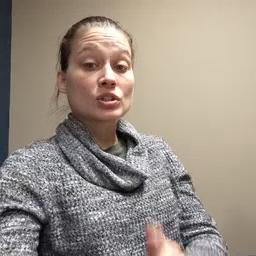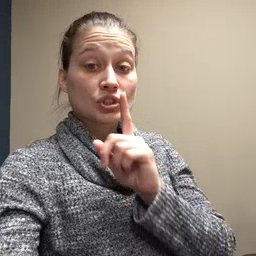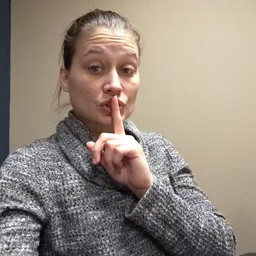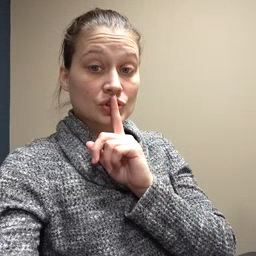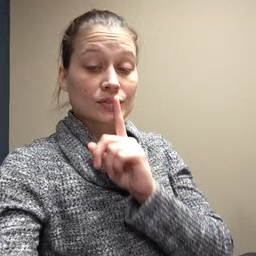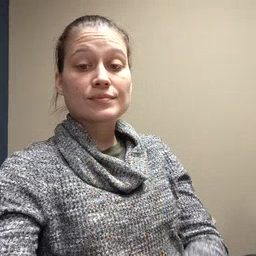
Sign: shhh